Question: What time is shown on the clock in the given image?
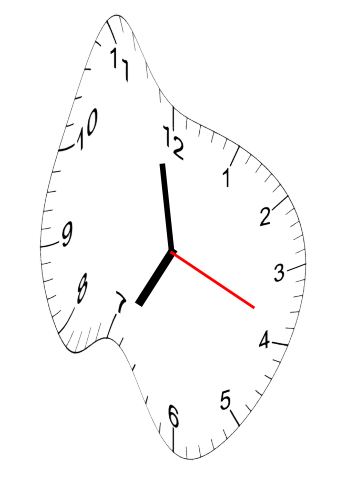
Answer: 06:58:19